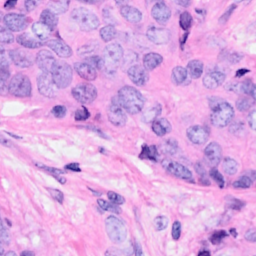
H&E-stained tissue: Breast